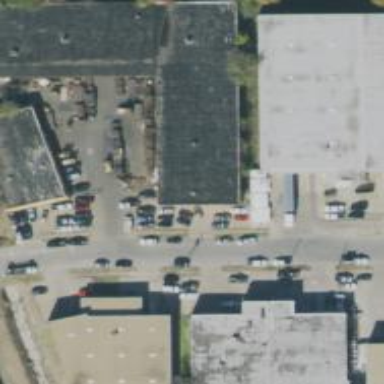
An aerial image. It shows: Warehouse building.